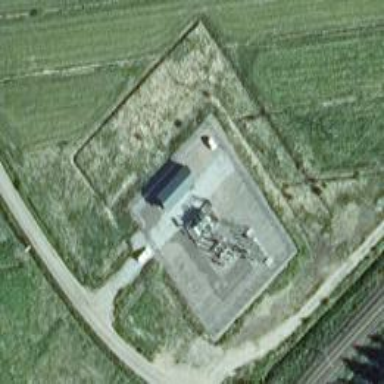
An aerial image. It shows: Traction substation for power supply.